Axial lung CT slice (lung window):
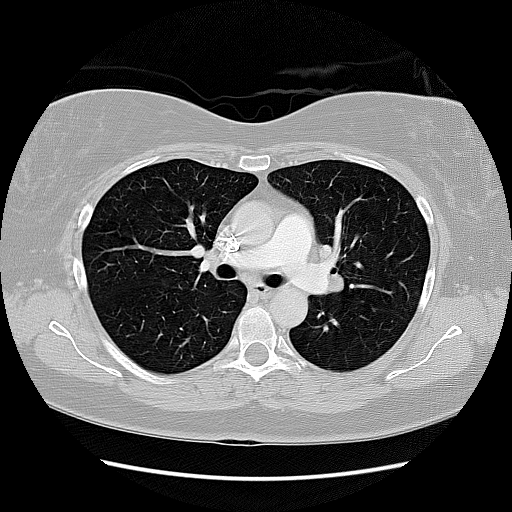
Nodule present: no